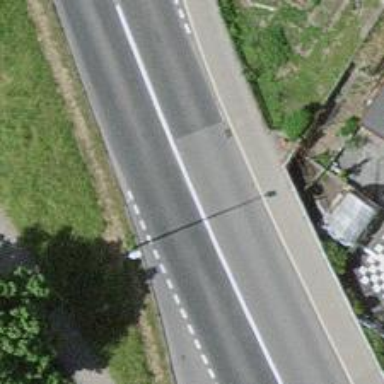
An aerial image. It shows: Secondary road with asphalt surface and sidewalk on the left side.